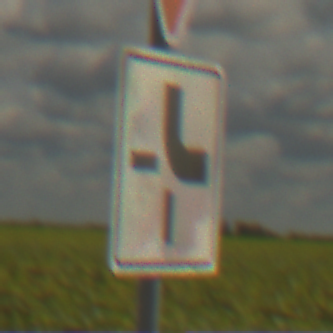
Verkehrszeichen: VerlaufVorfahrtsstrasse4
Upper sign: VorfahrtGewaehren
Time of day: Midday
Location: Outdoor (RoadRail)
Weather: PartlyCloudy
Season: NotSpecified
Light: Natural